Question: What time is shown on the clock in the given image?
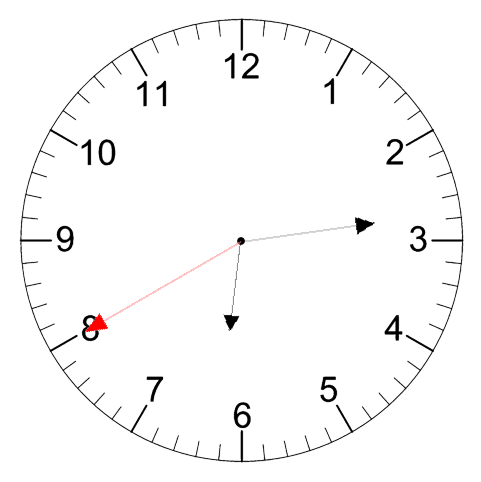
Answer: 06:13:40